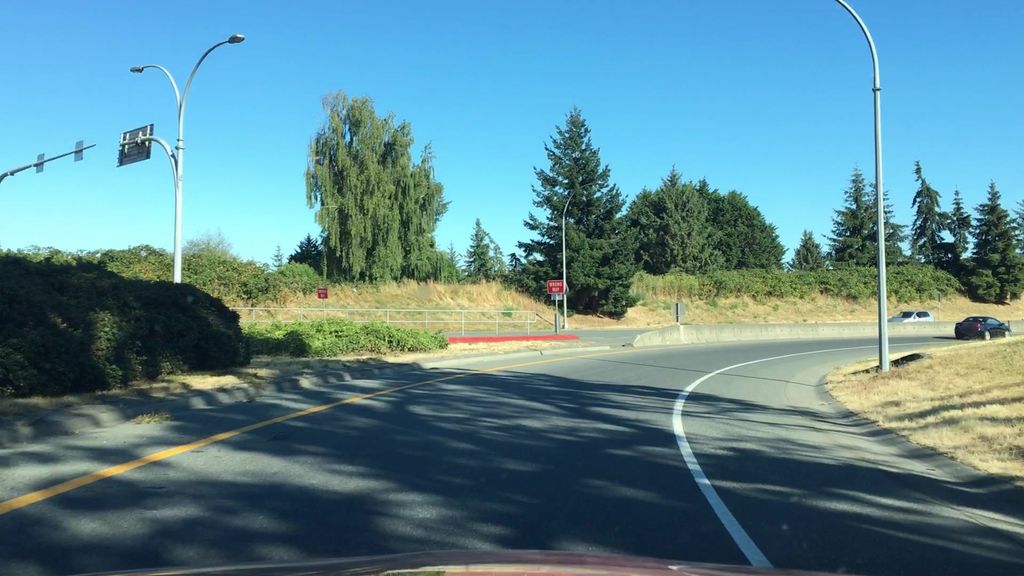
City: victoria